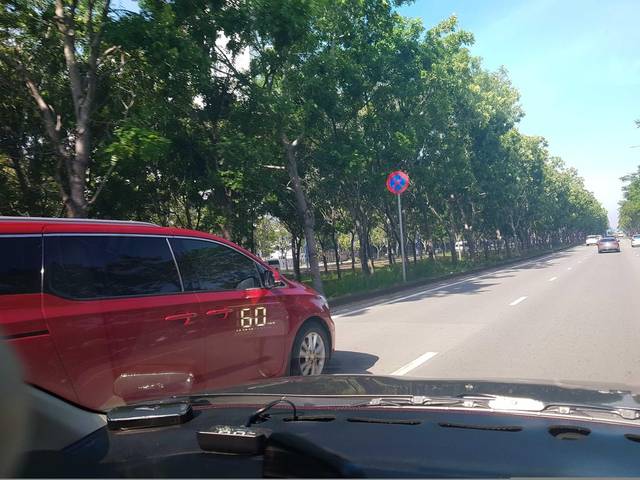
Region: Vietnam
Coordinates: 10.784, 106.744